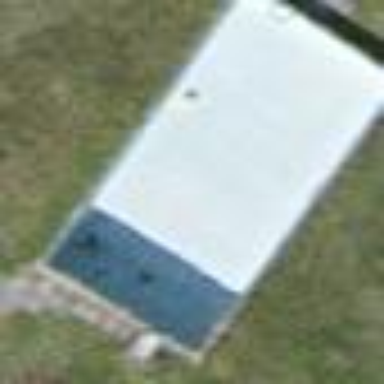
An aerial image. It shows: Swimming pool located in leisure land.